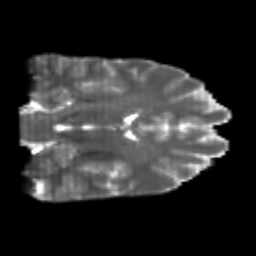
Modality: T2w
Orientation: coronal
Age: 21
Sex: male
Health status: healthy
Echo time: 0.074 s